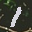
Label: 1